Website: slack
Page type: stored-credit-cards
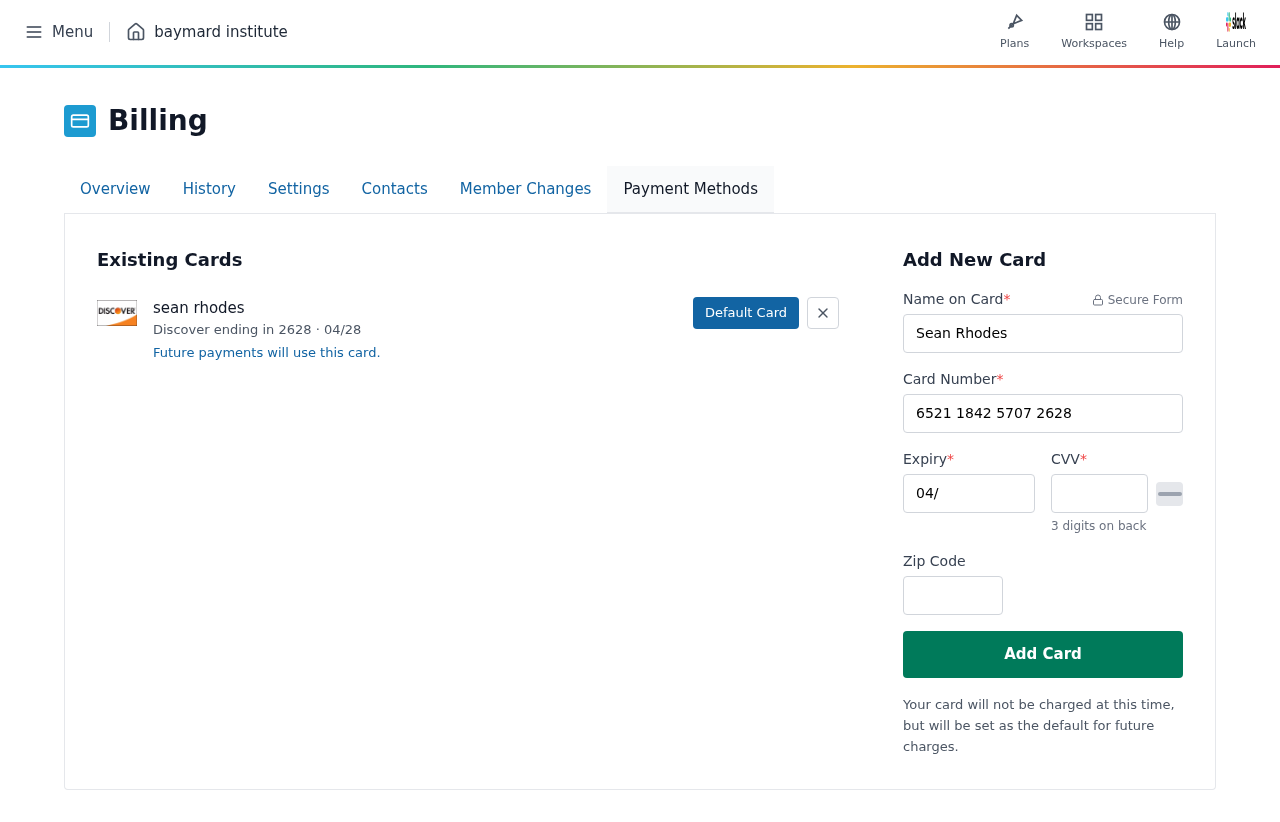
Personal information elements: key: PII_CARD_CVV
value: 737
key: PII_CARD_EXPIRY
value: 04/28
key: PII_CARD_EXPIRY_MONTH
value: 04
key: PII_CARD_EXPIRY_YEAR
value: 28
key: PII_CARD_LAST4
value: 2628
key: PII_CARD_NUMBER
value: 6521 1842 5707 2628
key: PII_CARD_TYPE
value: Discover
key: PII_FULLNAME
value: sean rhodes
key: PII_FULLNAME
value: Sean Rhodes
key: PII_POSTCODE
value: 73278